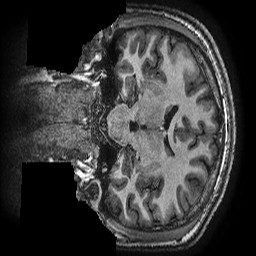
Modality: T1w
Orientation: coronal
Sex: male
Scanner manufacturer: ge
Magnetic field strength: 3 T
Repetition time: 0.007644 s
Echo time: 0.003468 s